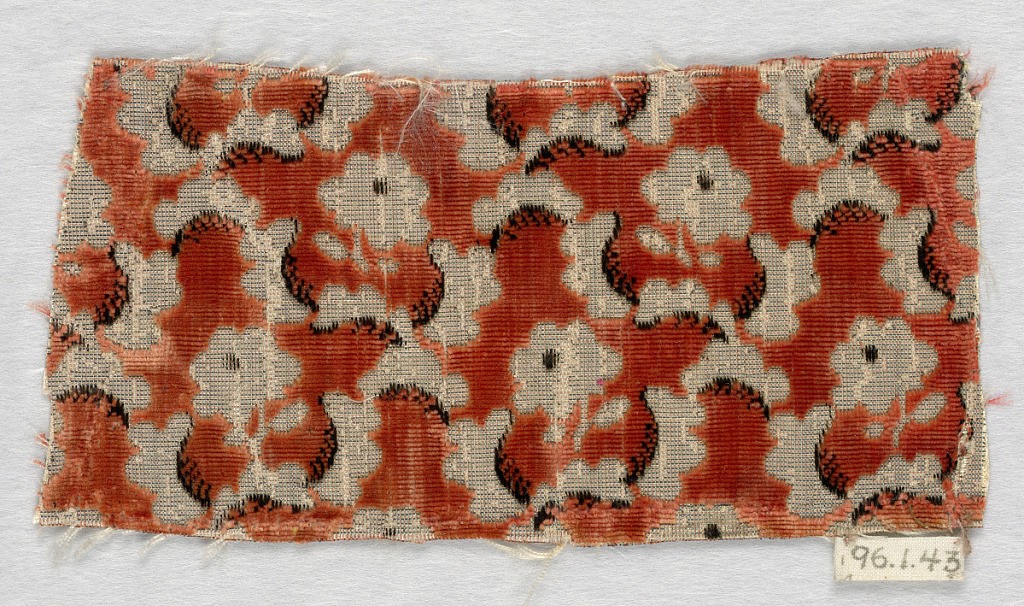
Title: Fragment
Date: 18th century
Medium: silk and metal Technique: raised cut pile on a silver faced foundation (velvet)
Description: Rust and black colored pile enclosing silver floral shapes.